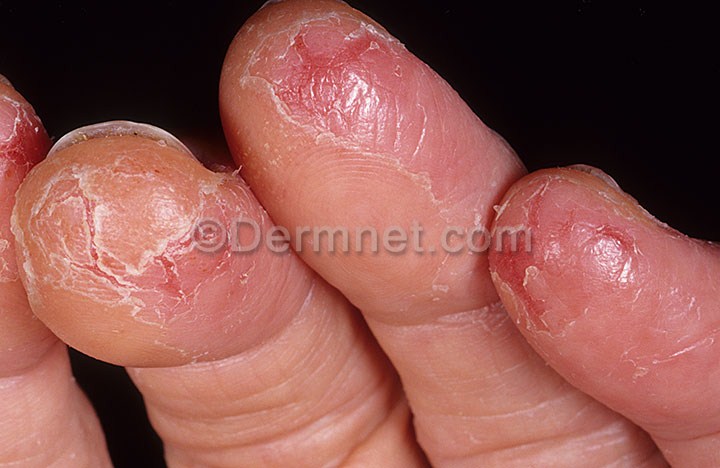
Disease: Eczema Photos